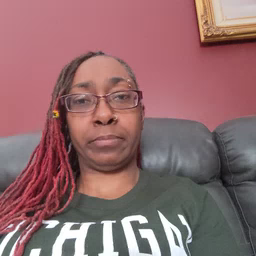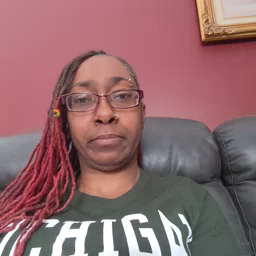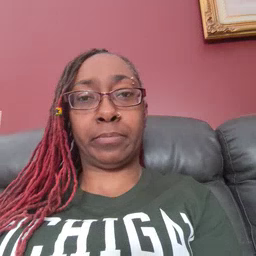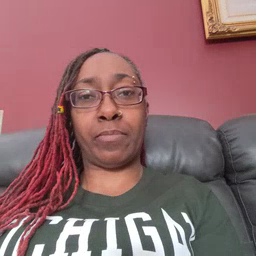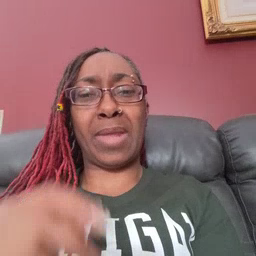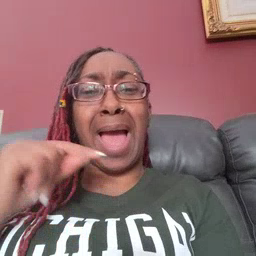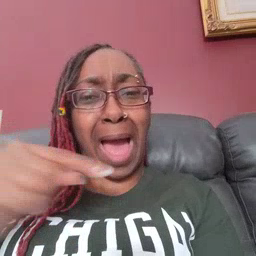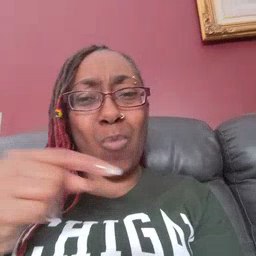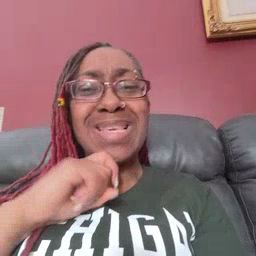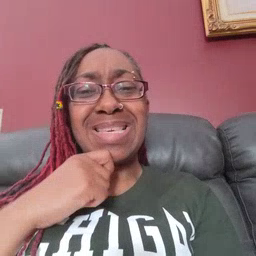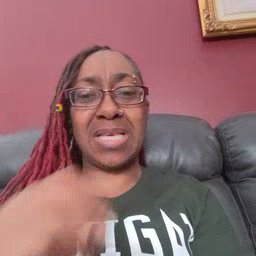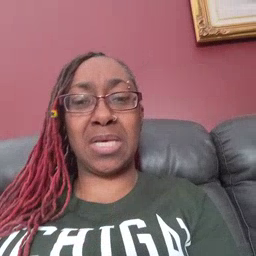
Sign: owie